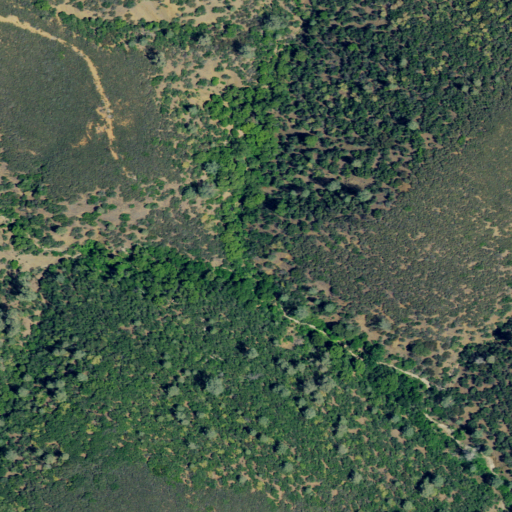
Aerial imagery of valley in California named Grigsby Canyon containing shrub, mixed forest, and evergreen forest